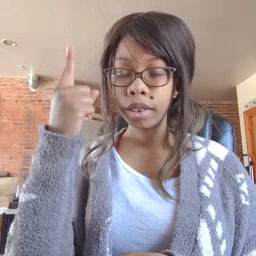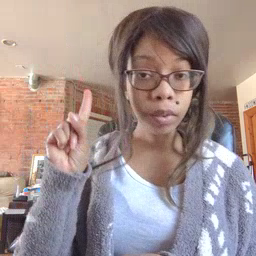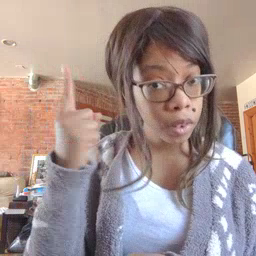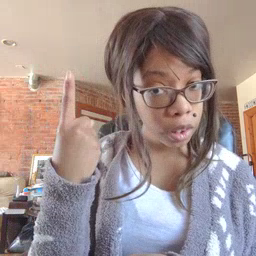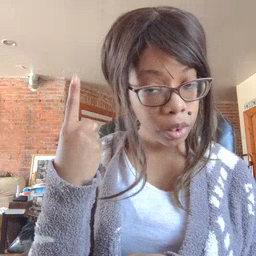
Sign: first